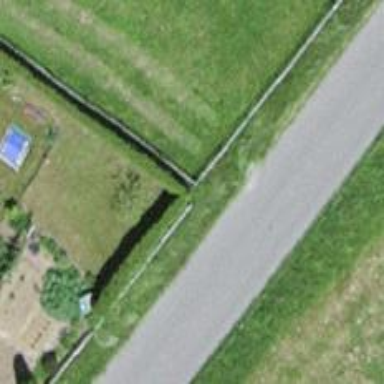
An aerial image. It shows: Hedge acting as barrier.